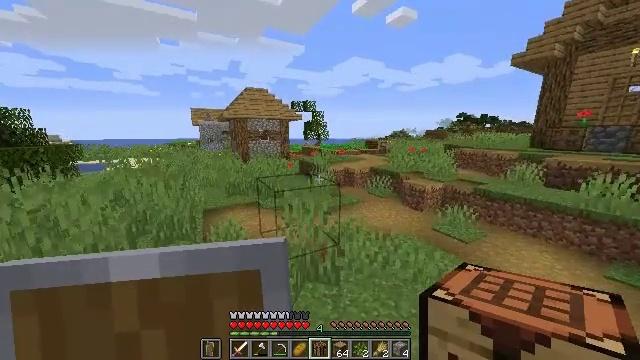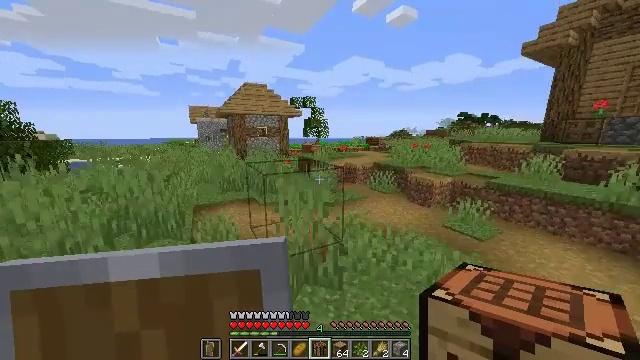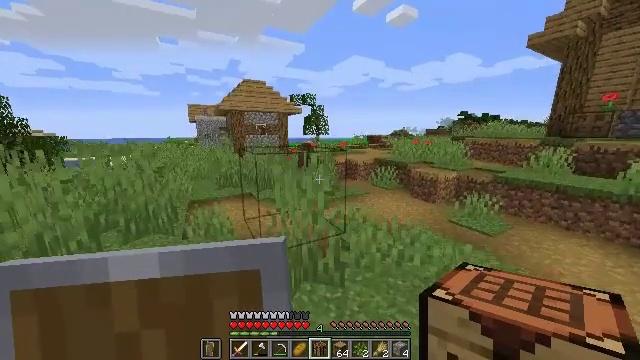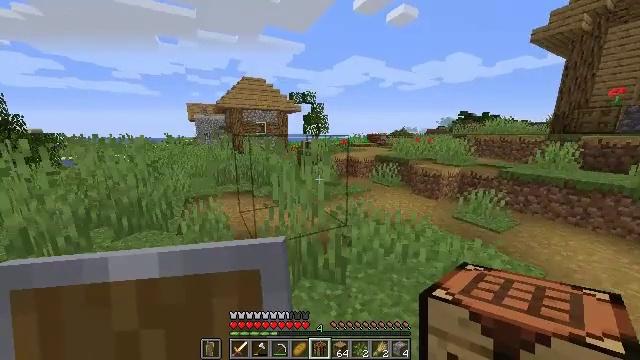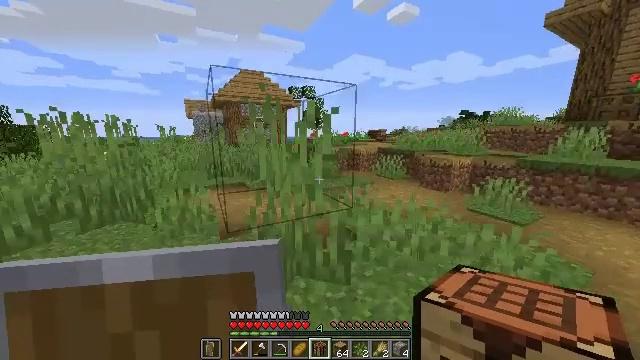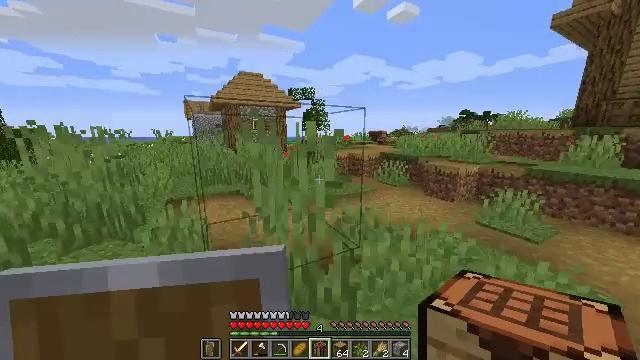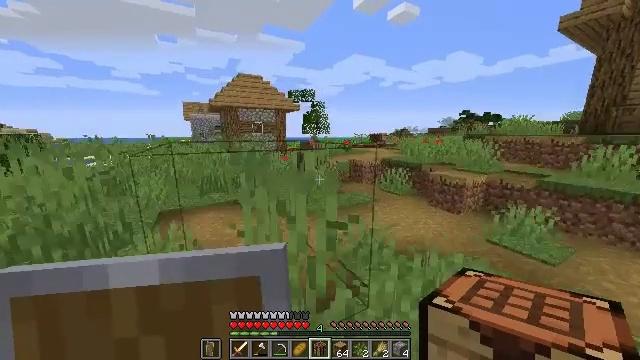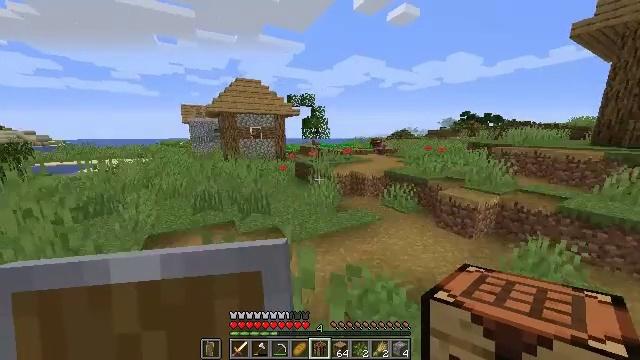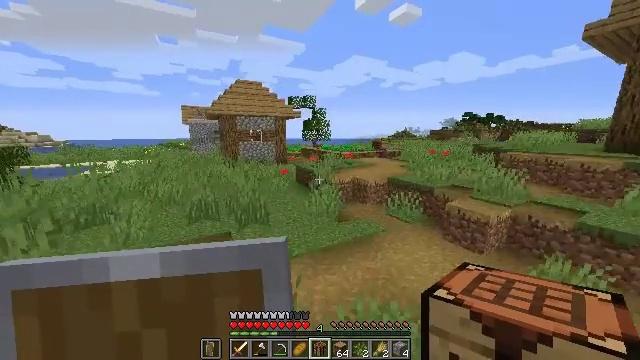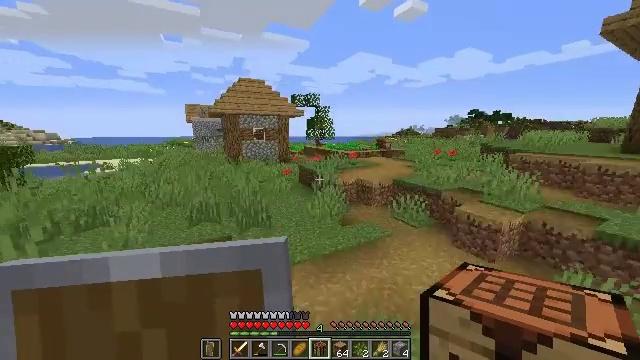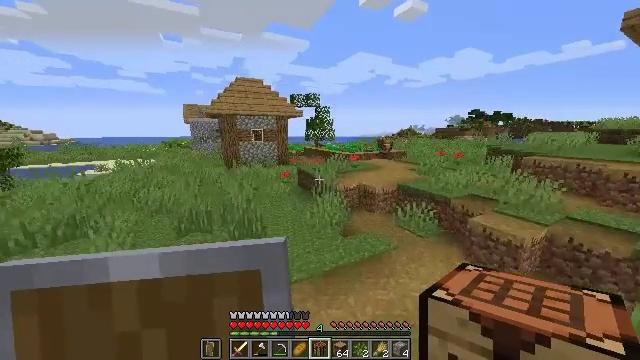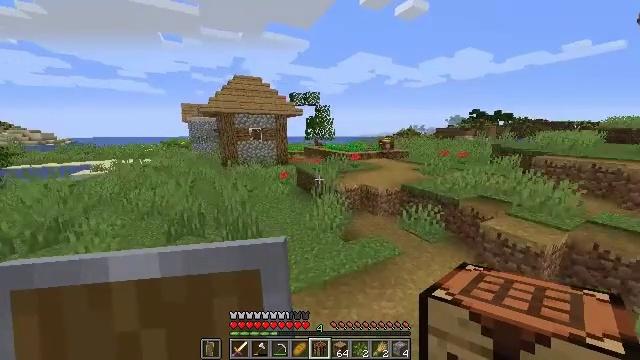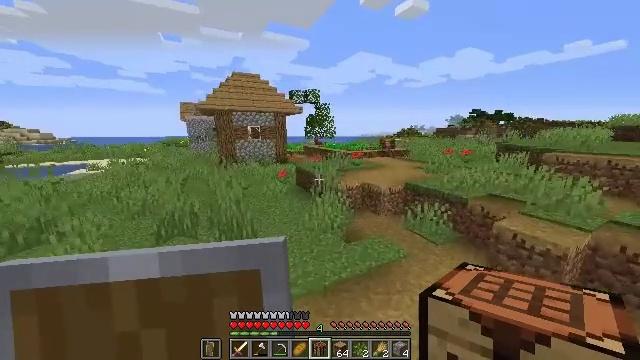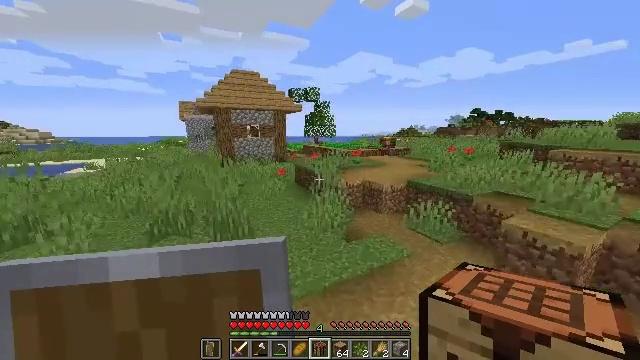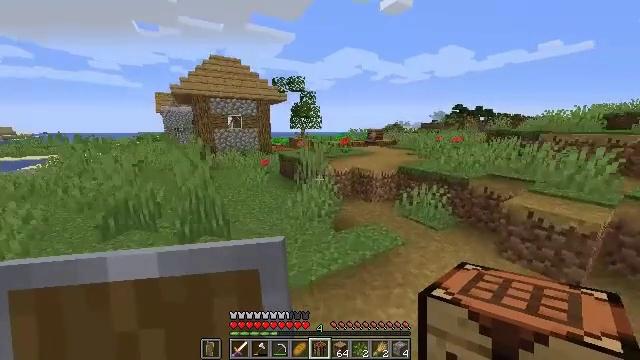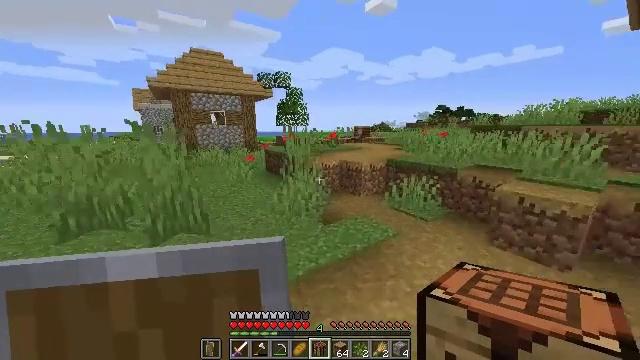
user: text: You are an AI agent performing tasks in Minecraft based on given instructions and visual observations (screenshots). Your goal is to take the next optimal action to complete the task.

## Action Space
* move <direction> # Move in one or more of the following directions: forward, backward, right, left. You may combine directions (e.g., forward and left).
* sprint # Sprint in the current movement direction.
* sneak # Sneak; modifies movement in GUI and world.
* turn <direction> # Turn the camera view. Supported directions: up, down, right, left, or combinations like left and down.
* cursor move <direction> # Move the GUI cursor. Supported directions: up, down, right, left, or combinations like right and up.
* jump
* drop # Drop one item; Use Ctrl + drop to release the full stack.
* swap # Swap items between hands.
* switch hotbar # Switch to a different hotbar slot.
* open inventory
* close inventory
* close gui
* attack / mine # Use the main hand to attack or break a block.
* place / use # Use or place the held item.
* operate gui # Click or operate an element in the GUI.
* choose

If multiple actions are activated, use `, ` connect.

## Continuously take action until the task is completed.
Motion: motion action
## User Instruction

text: Mine the grindstone block.
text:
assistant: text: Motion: move forward, jump
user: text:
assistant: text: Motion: move forward, jump
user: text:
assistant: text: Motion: move forward, jump
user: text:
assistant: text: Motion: move forward, jump
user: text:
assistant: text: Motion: move forward, jump
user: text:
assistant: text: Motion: move forward, jump
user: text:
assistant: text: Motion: move forward, jump
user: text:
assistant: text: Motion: move forward, jump
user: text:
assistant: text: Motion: move forward, jump
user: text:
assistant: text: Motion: move forward, jump
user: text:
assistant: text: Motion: move forward, jump
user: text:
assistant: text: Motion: move forward, jump
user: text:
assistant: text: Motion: move forward and move right, jump
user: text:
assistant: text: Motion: move forward and move right, turn right, jump
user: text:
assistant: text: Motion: move forward and move right, turn right, jump
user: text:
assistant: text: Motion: move forward and move right, turn right, jump
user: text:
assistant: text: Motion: move forward and move right, jump
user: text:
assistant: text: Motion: move forward and move right, jump
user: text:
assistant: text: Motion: move forward and move right, jump
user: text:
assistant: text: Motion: move forward and move right, jump
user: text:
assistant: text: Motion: move forward
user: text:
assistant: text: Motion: move forward
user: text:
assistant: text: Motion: move forward
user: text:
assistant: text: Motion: move forward
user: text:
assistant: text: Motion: move forward
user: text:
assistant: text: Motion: move forward, jump
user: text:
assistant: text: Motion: move forward, jump
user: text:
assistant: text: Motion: move forward, turn left, jump
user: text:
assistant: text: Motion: move forward, turn left, jump
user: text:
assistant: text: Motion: move forward, turn left, jump